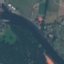
Land use / land cover class: River